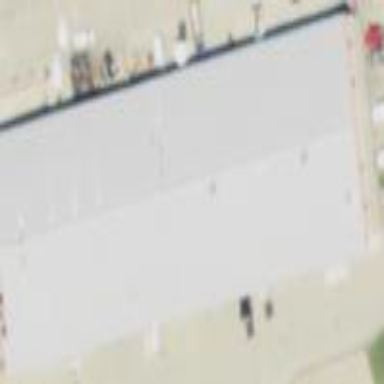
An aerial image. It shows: Building housing truck shop.